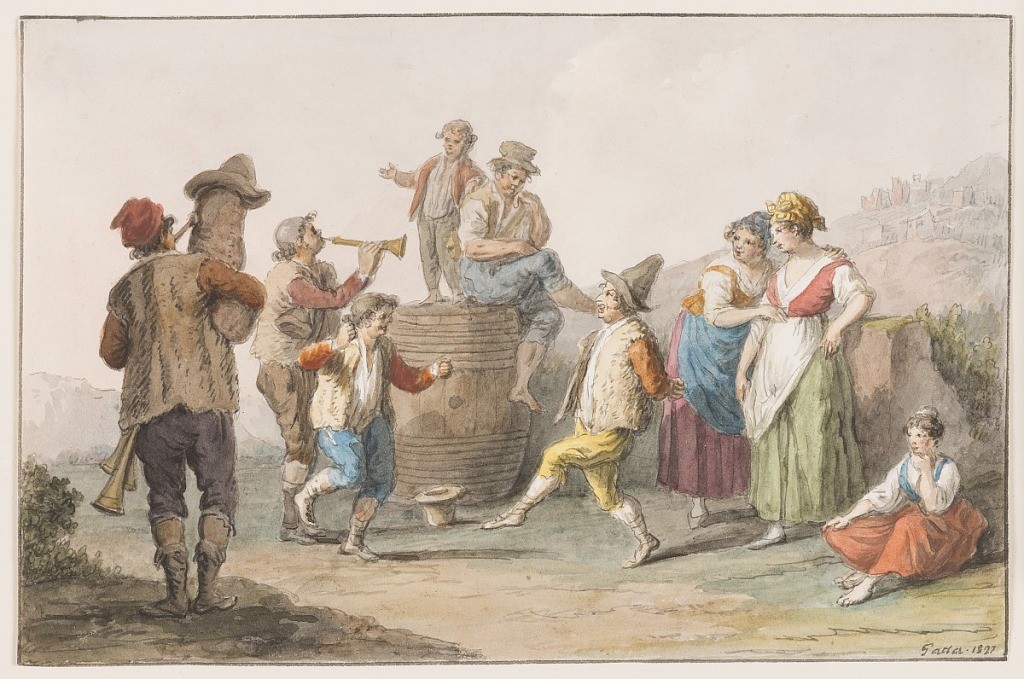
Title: Water color; Two peasants dancing to the music of bagpipe and horn
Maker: Saverio della Gatta, Italian, 1777 - 1829
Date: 1827
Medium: Pen and black ink and water colors on wove paper.
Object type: Drawing
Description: Horizontal rectangle. Two male peasants dance in front of a cask (butt), upon which a man sits, a boy stands. A man blows a bagpipe, another a recorder. Two women stand; a third sits looking on at right. Mountainous country with a town at right. Framing lines. Signature: "Gatta 1827."